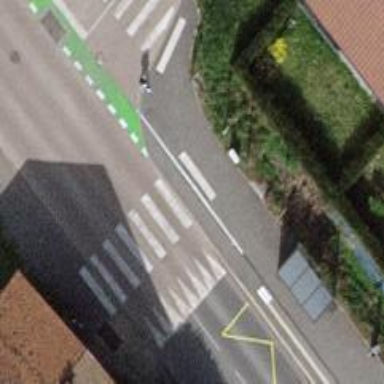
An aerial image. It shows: Asphalt sidewalk leading to public transport platform.